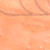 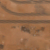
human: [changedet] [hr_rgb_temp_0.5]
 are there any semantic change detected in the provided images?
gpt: The old roads were removed and new ones were built.